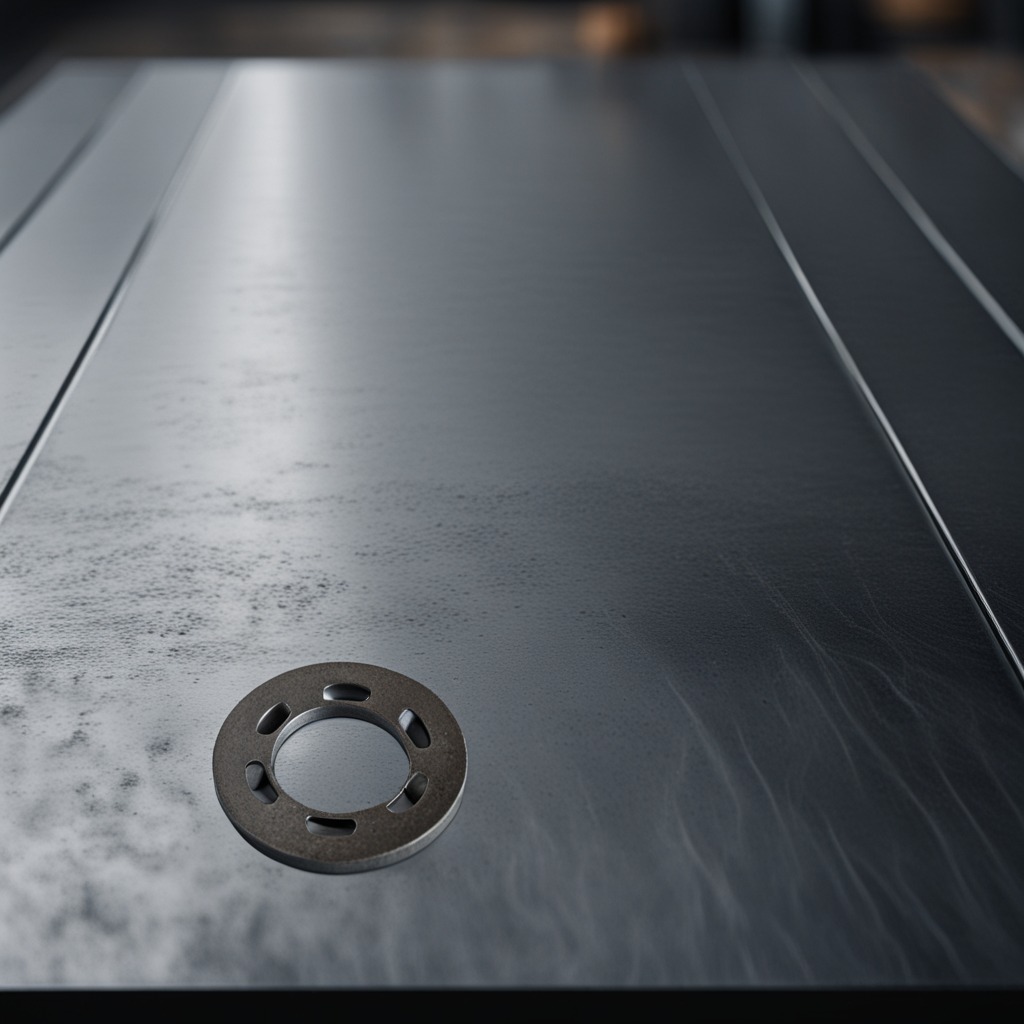
A flat metal washer lies on a cold steel table in a mining workshop.